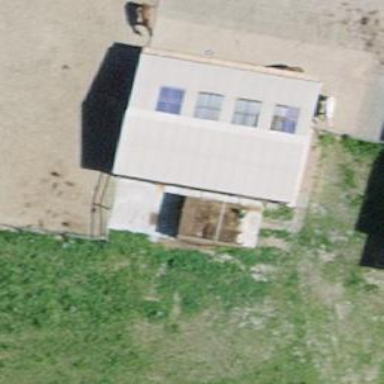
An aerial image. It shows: Farm auxiliary building.